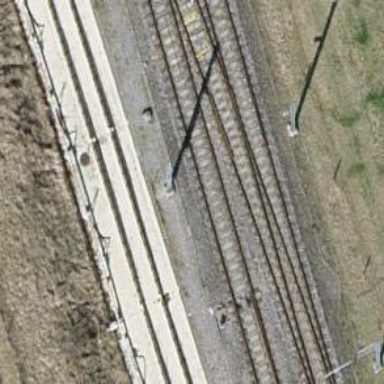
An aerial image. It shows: Single railway track with electrified contact line.